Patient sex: F
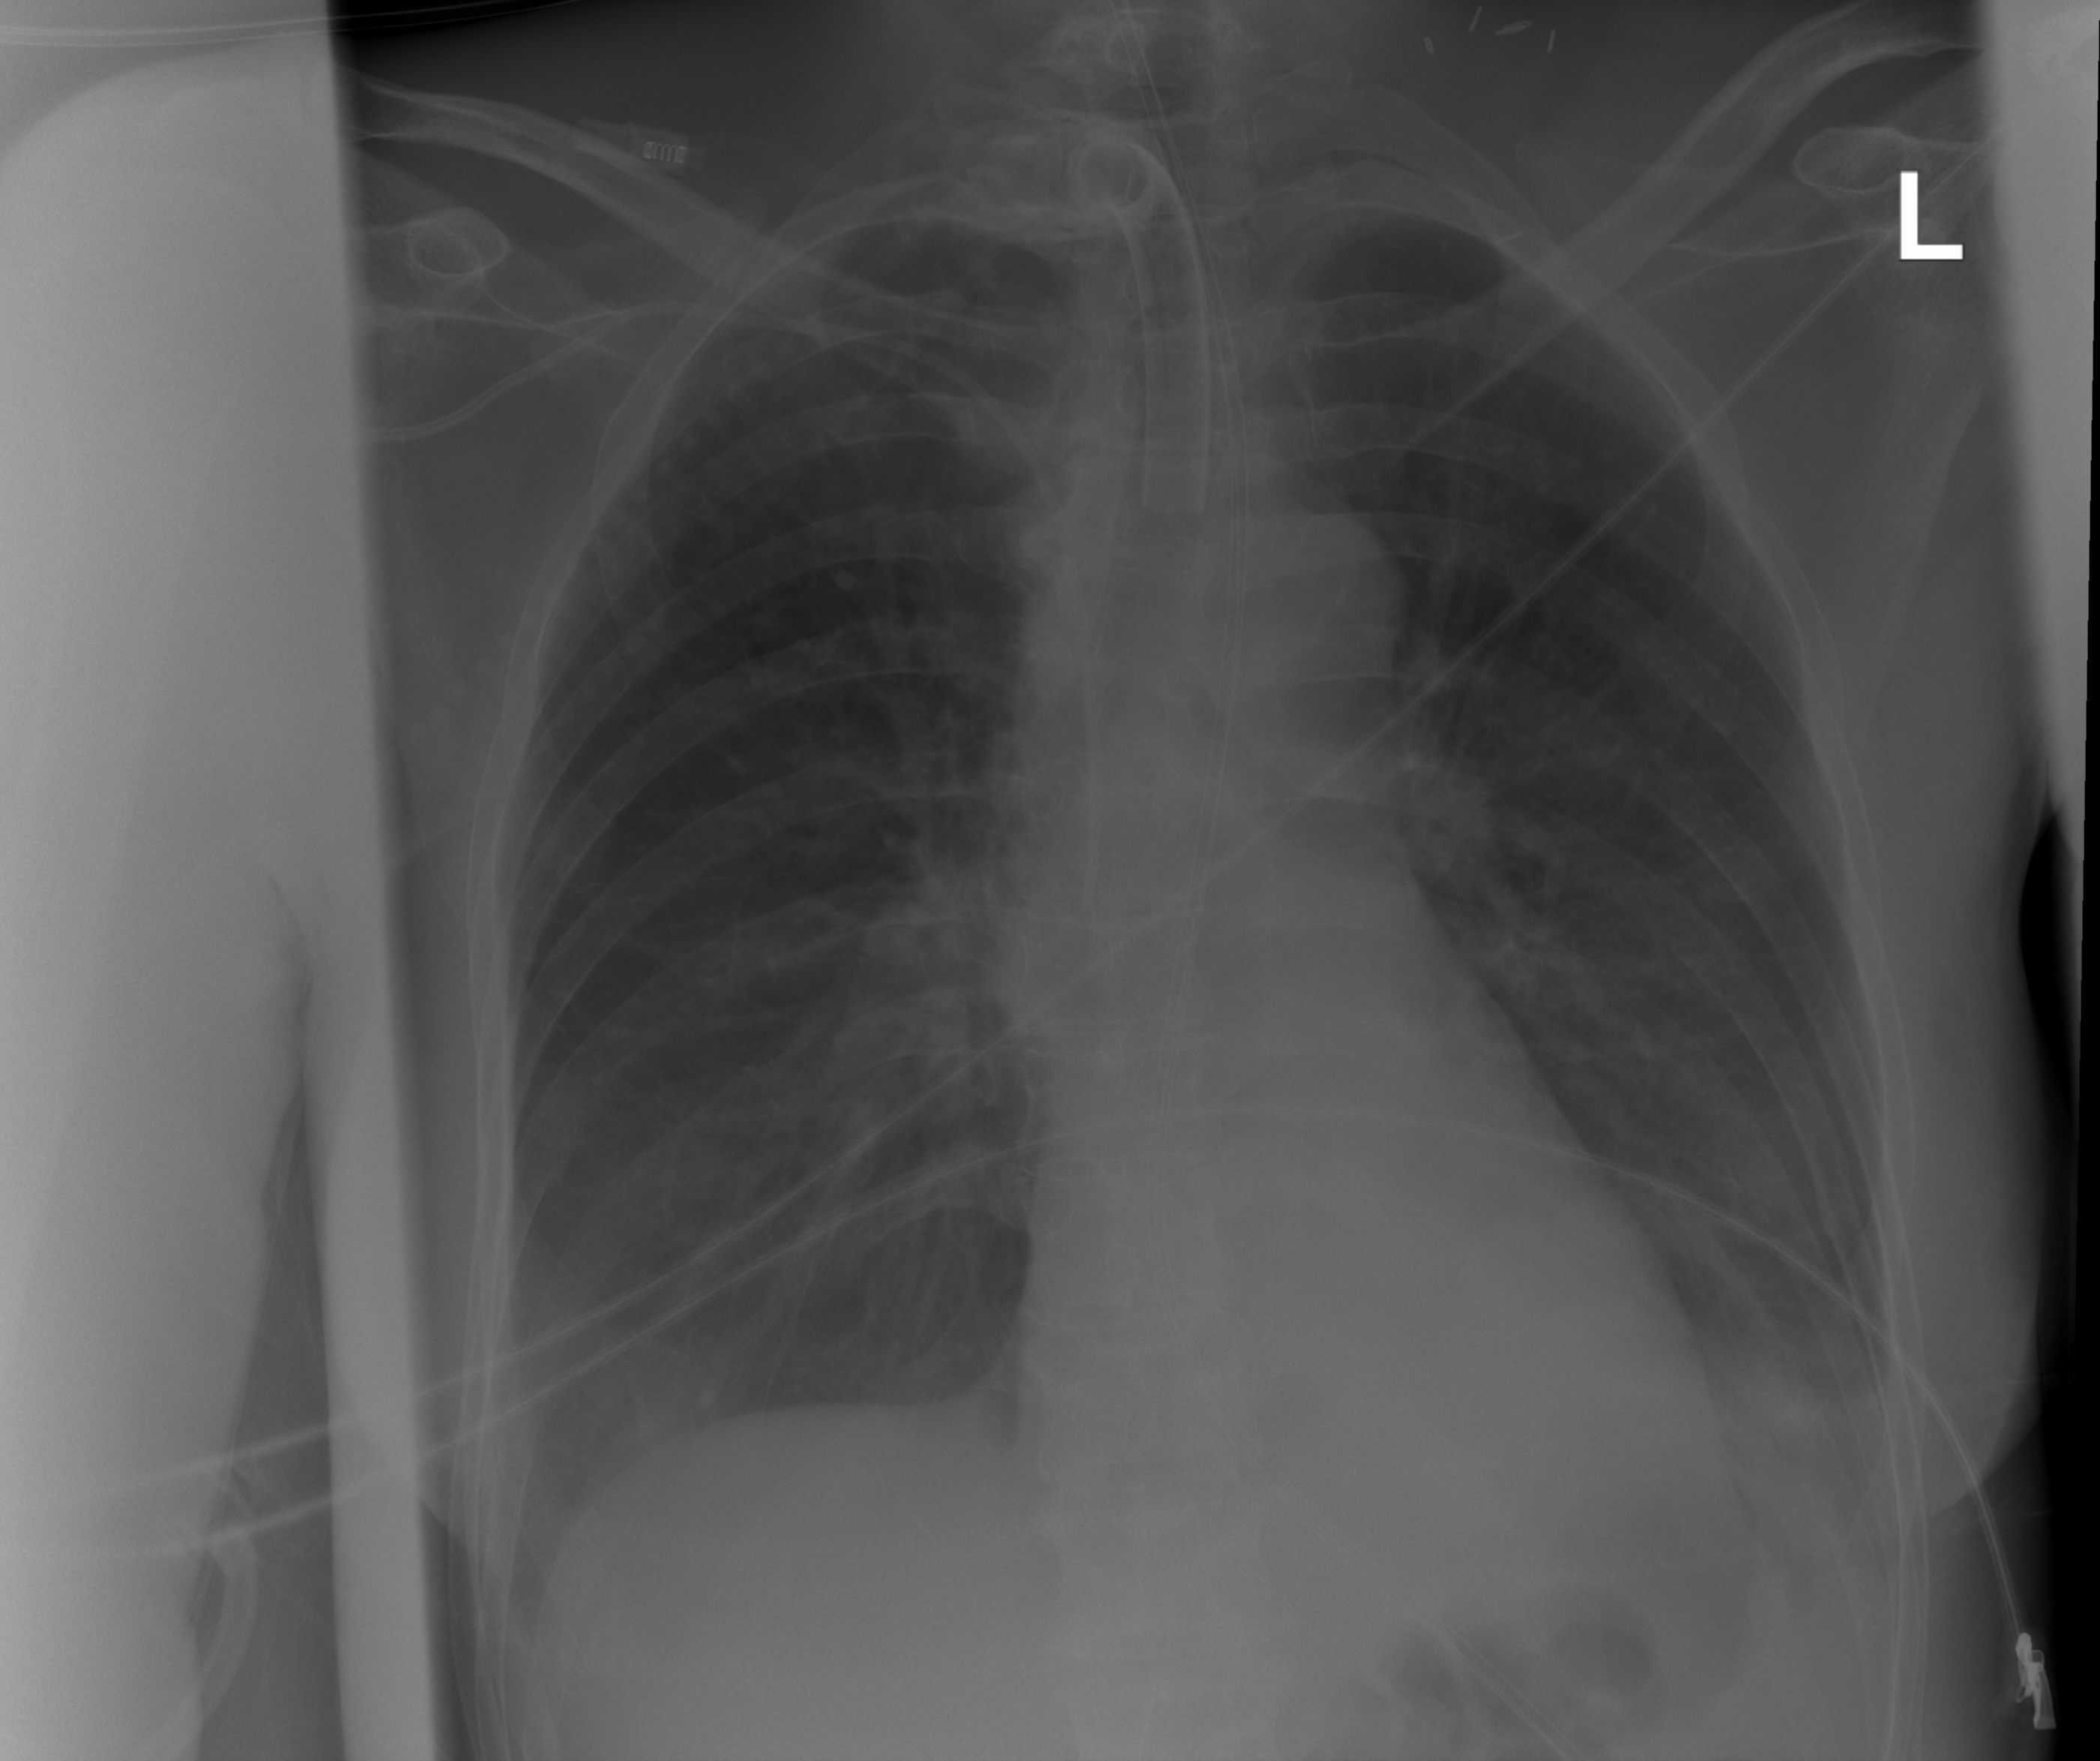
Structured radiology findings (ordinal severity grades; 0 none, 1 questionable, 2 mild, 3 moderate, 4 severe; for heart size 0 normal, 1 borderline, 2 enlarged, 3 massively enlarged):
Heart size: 0
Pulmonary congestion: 0
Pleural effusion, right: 0
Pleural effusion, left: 2
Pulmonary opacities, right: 0
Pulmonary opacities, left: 0
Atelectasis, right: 2
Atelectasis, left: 2